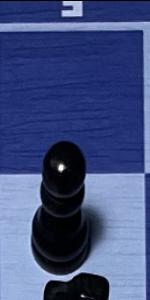
Label: Pawn_Black